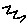
Label: zigzag